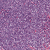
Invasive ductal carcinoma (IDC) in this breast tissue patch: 1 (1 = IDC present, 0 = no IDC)